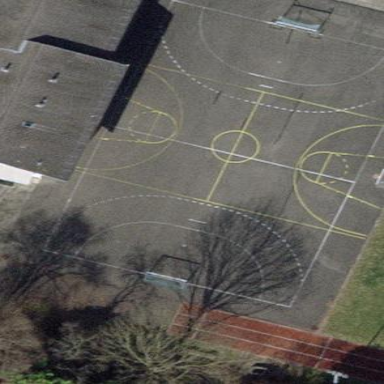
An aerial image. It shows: Multi-sport pitch with asphalt surface.